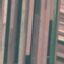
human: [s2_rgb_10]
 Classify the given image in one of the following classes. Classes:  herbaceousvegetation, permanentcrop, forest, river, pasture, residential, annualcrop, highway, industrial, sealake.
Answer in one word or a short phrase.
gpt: AnnualCrop